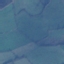
Land use / land cover: Pasture